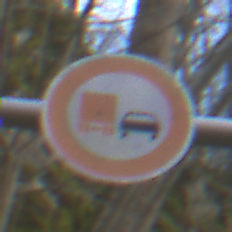
Verkehrszeichen: UeberholverbotKraftfahrzeuge
Umgebung: Outdoor, Nature
Tageszeit: MorningAfternoon
Wetter: PartlyCloudy
Licht: Natural
Jahreszeit: NotSpecified
Kontrast: LowContrast